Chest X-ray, AP view. Patient: 75 years old, sex M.
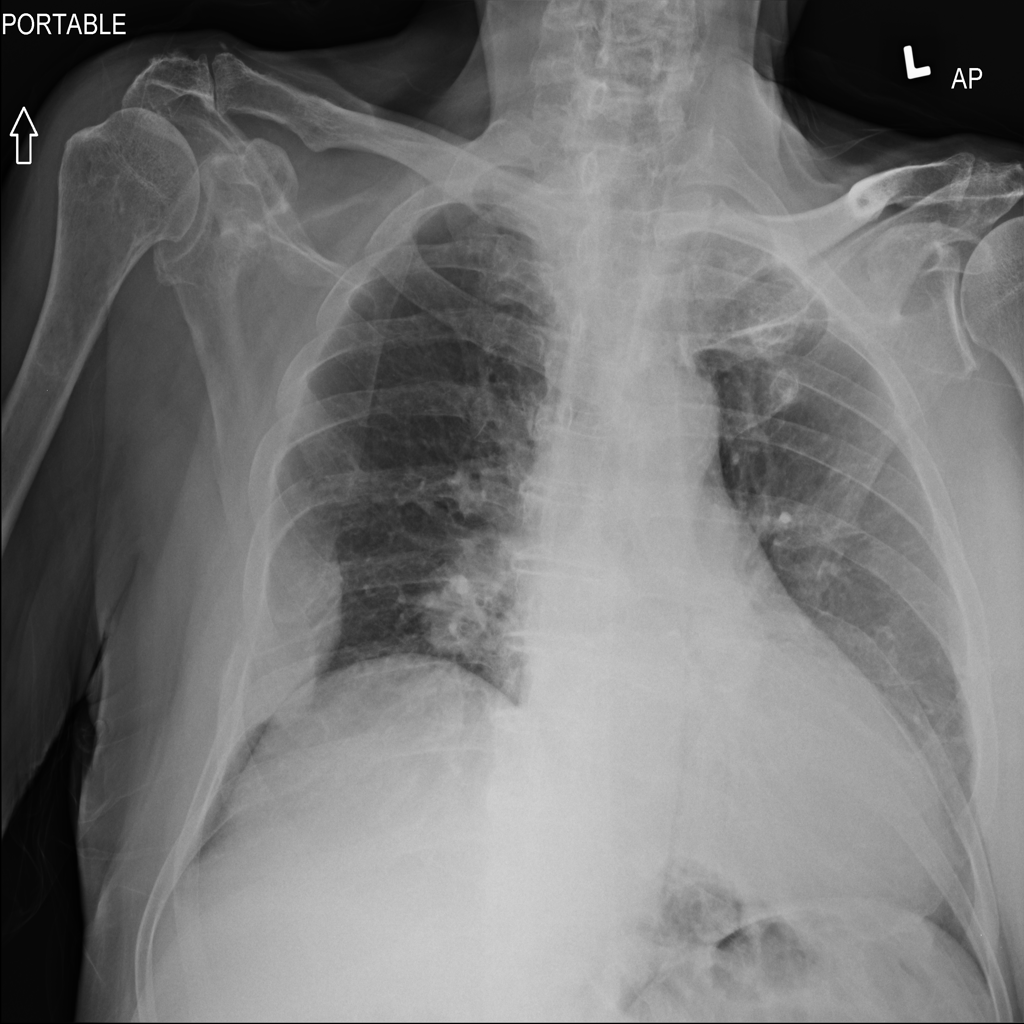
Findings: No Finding